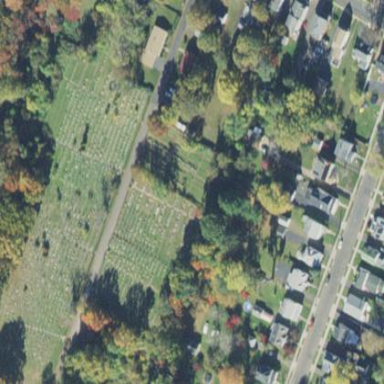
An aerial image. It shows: Cemetery.